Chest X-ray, AP view. Patient: 61 years old, sex M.
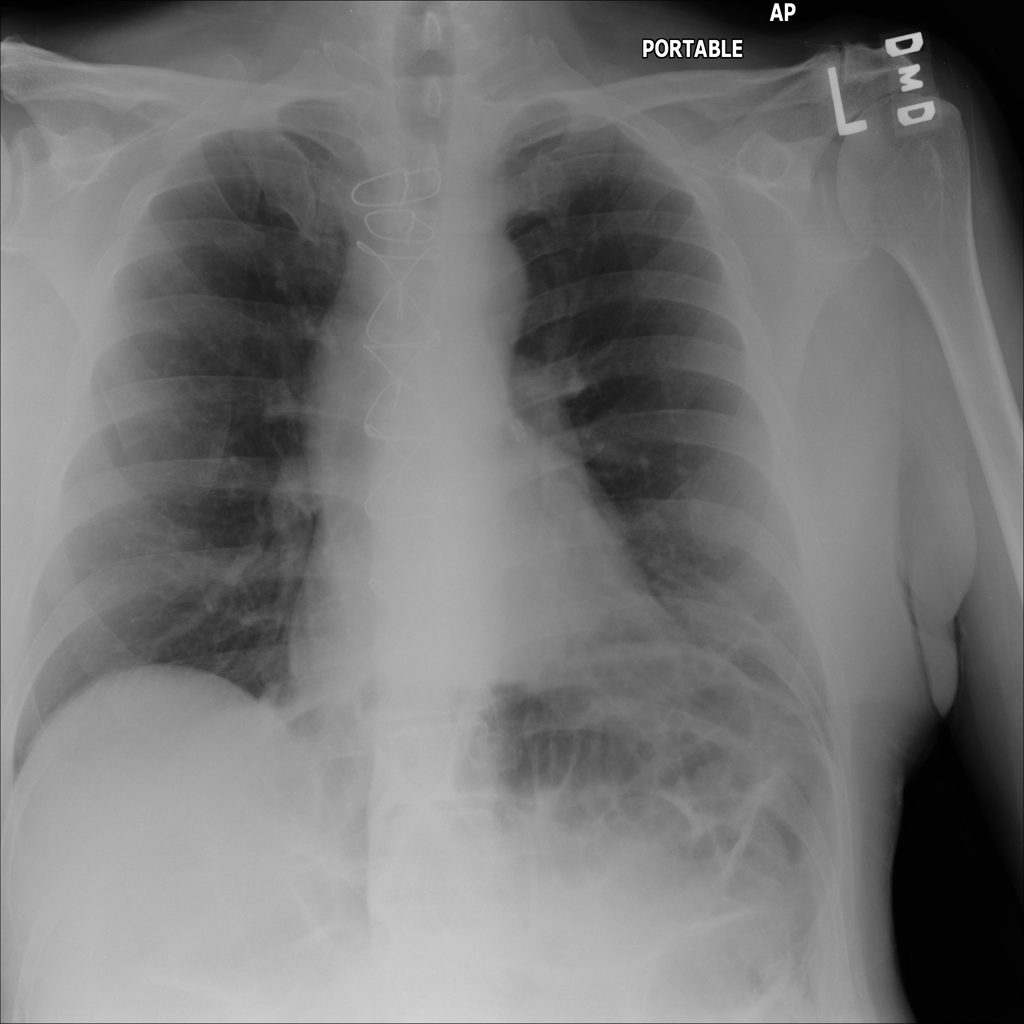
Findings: No Finding